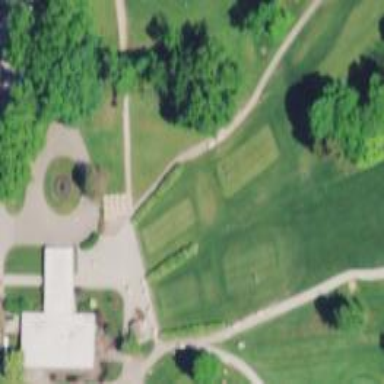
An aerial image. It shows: Golf tee on grassy land.